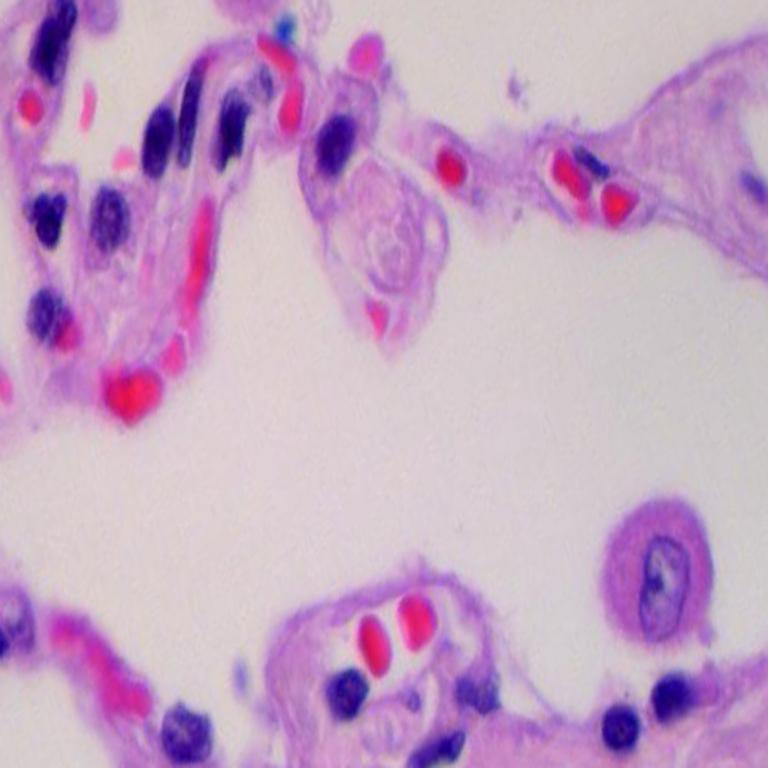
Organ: lung
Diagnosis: benign